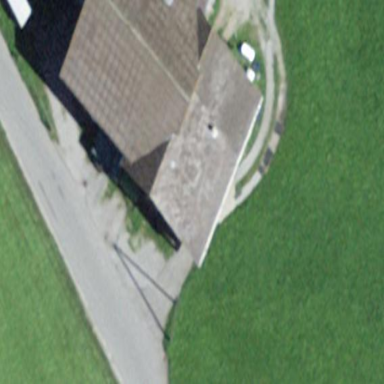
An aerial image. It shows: Farm auxiliary building with gabled roof.